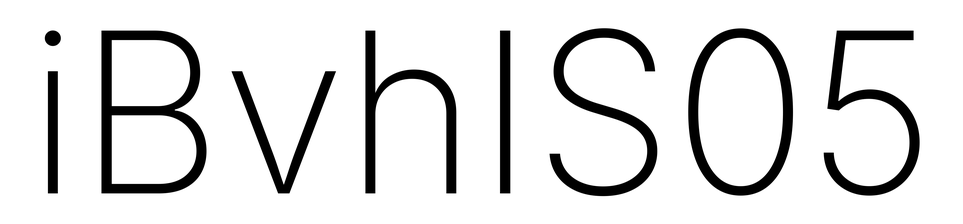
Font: Inter_ExtraLight